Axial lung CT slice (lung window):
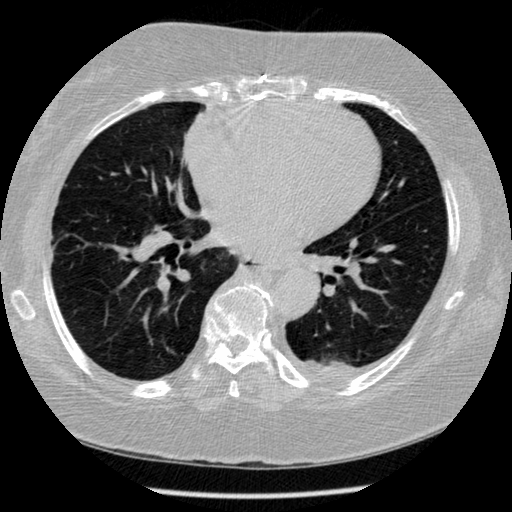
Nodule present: no